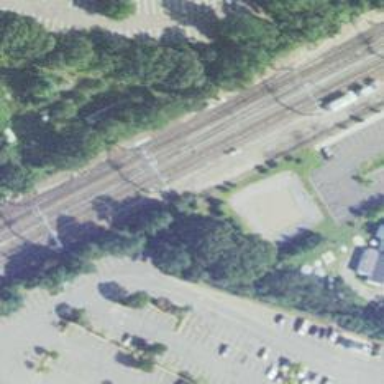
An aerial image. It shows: Railway track with contact lines for electrification.